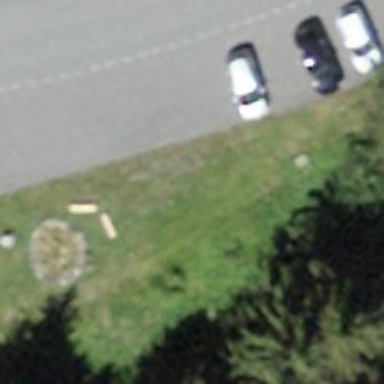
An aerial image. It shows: Bench for seating.